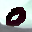
Label: 0